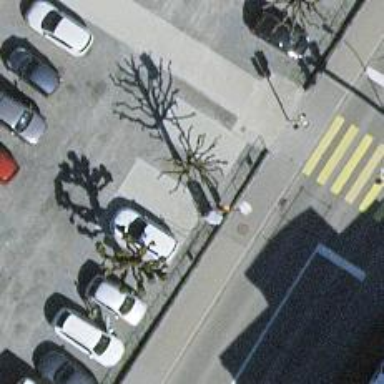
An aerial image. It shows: Charging station.